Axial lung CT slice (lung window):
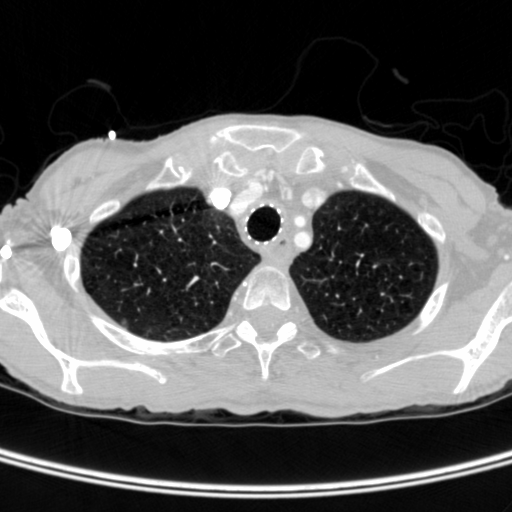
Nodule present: yes
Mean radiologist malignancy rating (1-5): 4.667